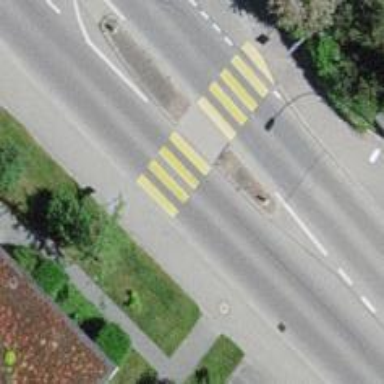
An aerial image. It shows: Uncontrolled crossing with pedestrian island.